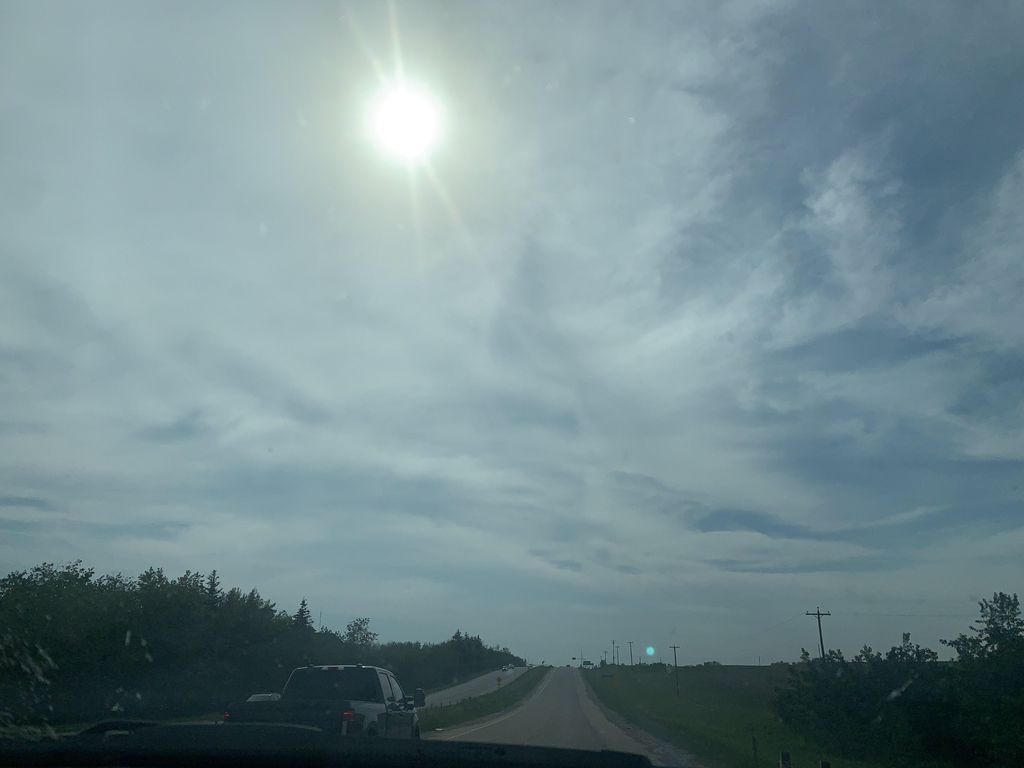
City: edmonton